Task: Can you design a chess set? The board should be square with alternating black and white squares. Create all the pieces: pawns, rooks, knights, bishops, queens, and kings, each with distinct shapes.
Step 2718:
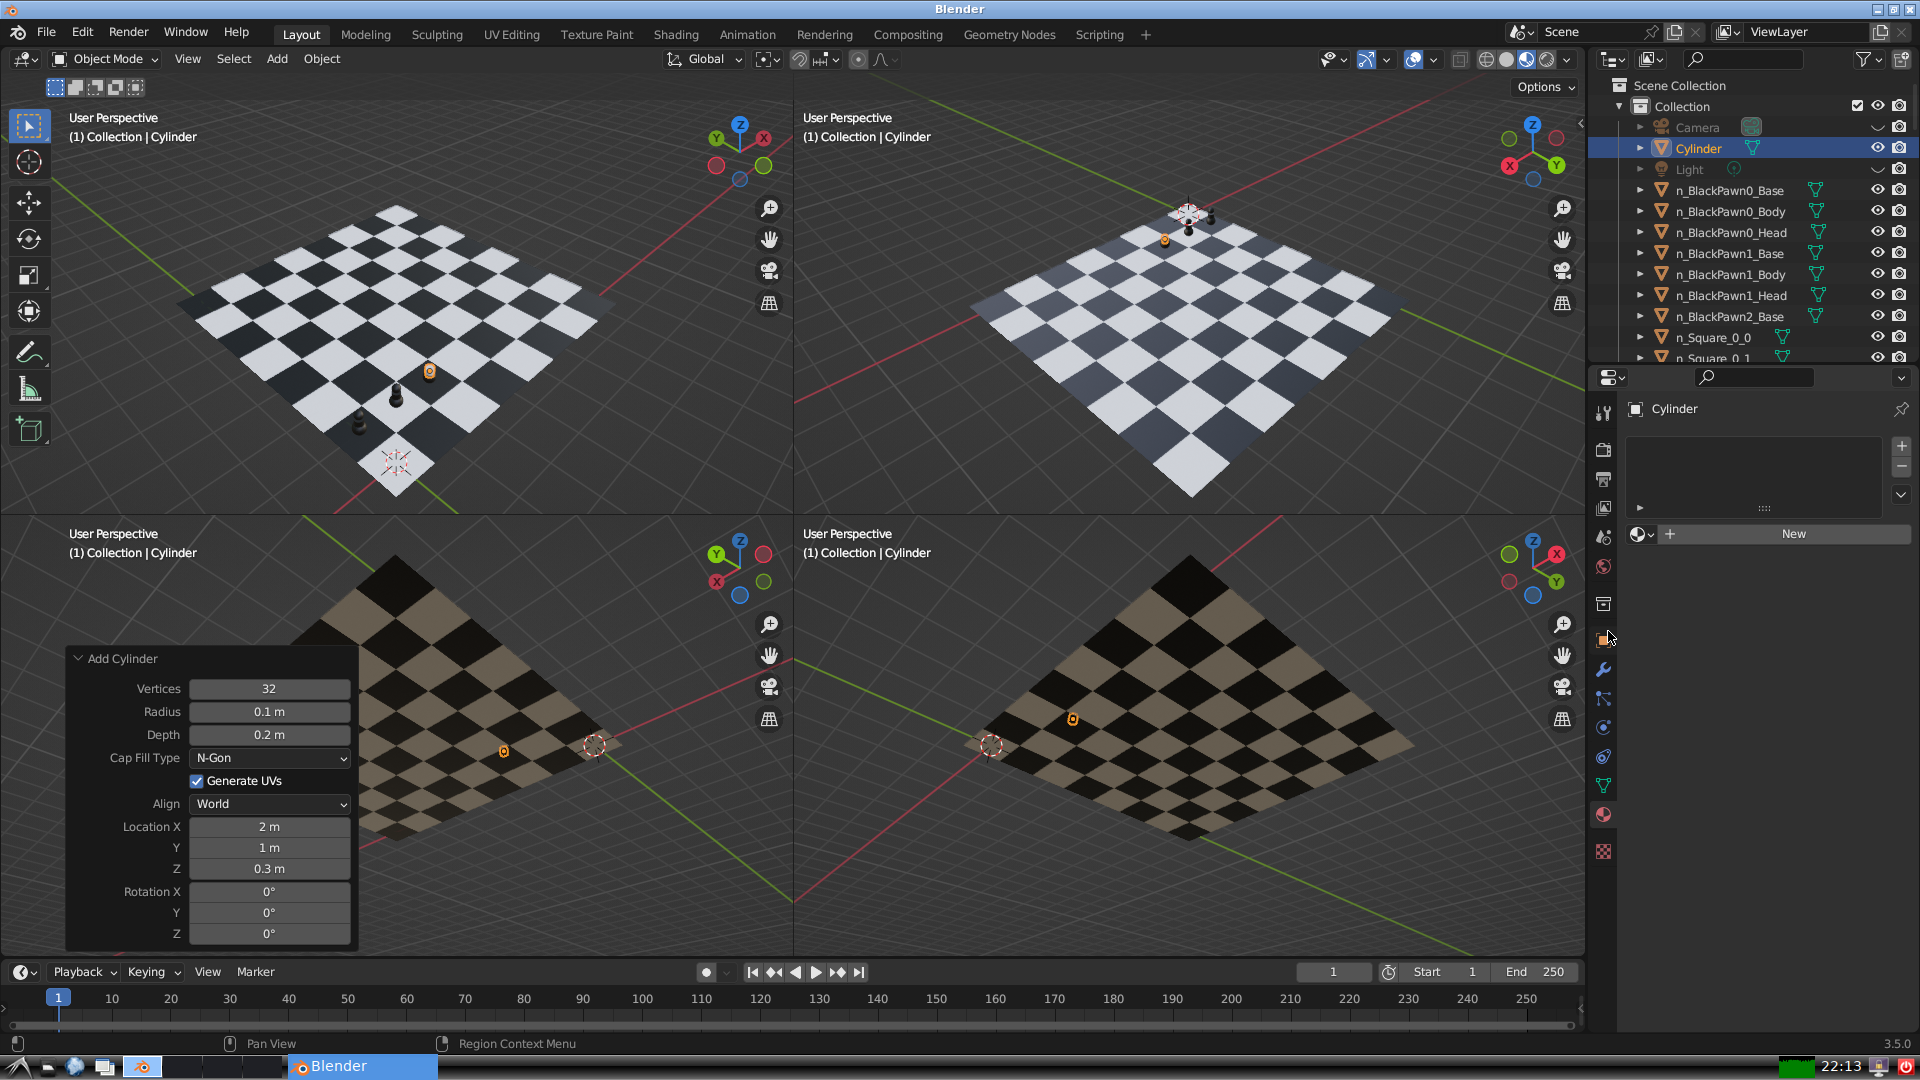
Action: click: no